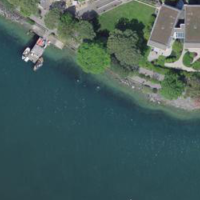
EUNIS habitat code: 14
Species observed at this site:
Chamaerops humilis
Podiceps cristatus
Salvia pratensis
Mergus merganser